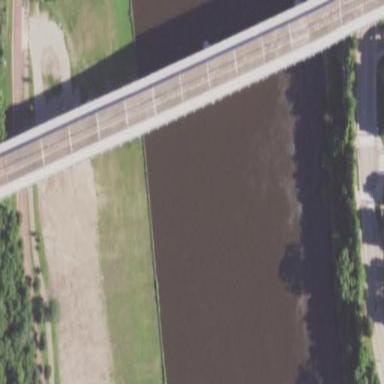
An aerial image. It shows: Man-made bridge.